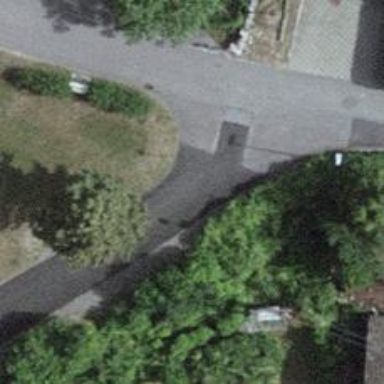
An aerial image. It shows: Asphalt path.